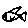
Label: fish